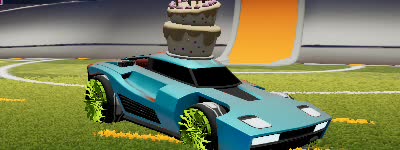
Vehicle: breakout